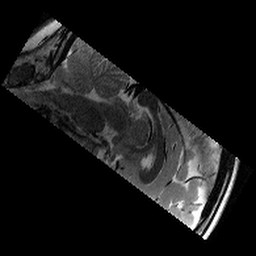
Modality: T2w
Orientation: sagittal
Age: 10
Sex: female
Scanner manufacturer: siemens
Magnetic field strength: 3 T
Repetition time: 9.23 s
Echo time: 0.067 s